Interaction volume radius: 10 \u00c5
Interaction volume height: 20 \u00c5
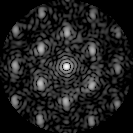
Disorder parameter: 0.4624